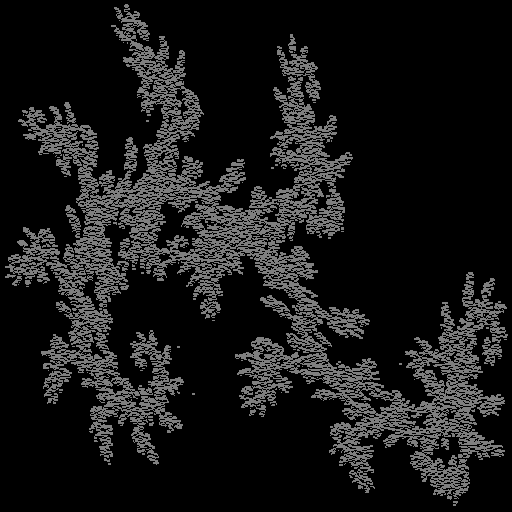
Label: greygoldenrod